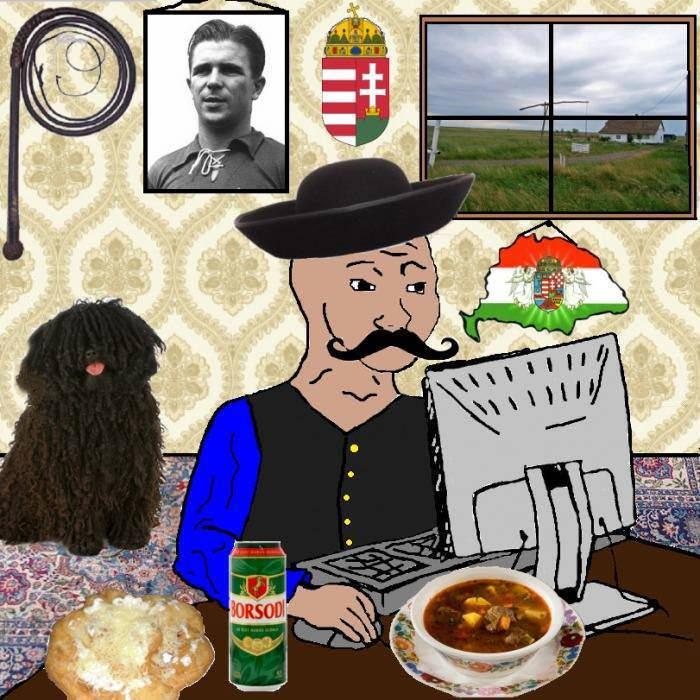
Label: 5_Wojak_with_Background